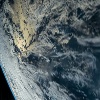
Label: cloud